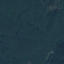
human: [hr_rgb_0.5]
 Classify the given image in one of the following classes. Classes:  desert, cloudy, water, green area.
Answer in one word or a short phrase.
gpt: green area